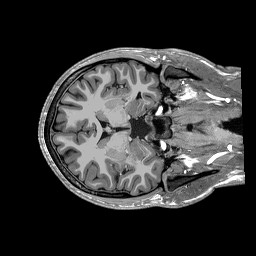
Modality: T1w
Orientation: axial
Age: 21
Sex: male